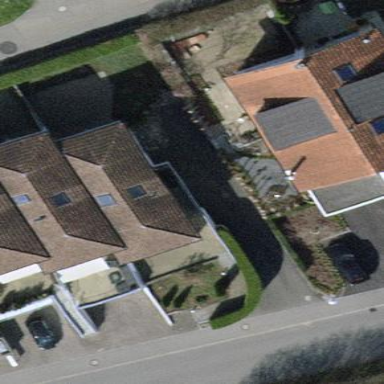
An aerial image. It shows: Semi-detached house.